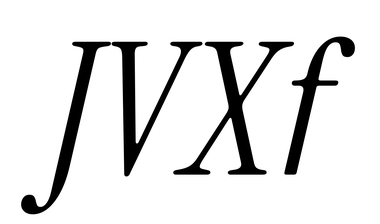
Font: InstrumentSerif-Italic